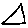
Label: triangle